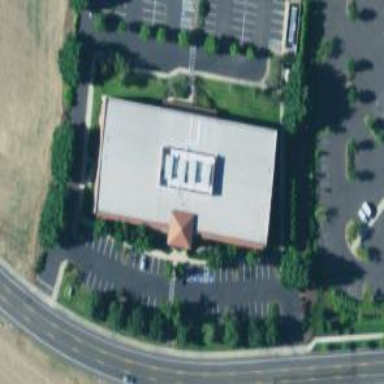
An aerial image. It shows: Office building.